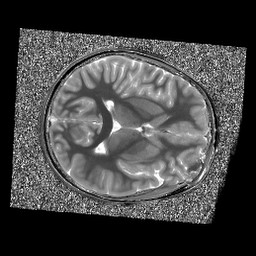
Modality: T1map
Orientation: axial
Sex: male
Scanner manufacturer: siemens
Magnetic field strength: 3 T
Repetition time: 5 s
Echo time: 0.00368 s